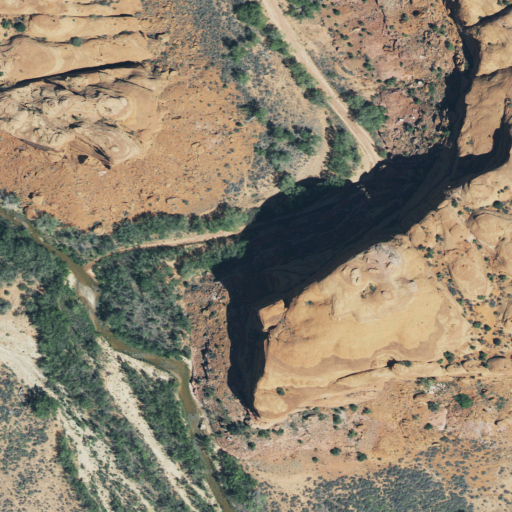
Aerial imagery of valley in Utah named Horse Canyon containing shrub, woody wetlands, grassland, pasture, and herbaceous wetlands